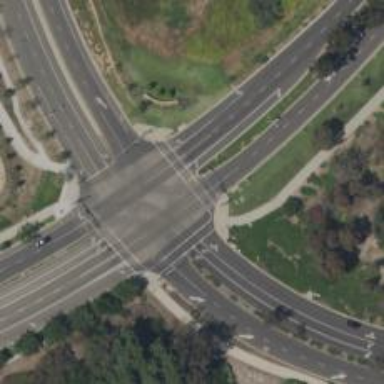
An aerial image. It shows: Crossing on the cycleway.